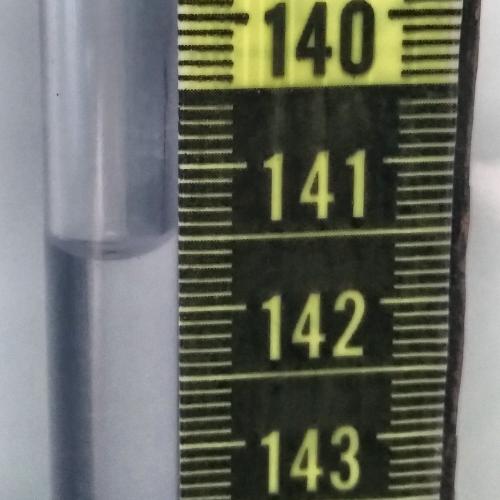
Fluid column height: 141.6 cm